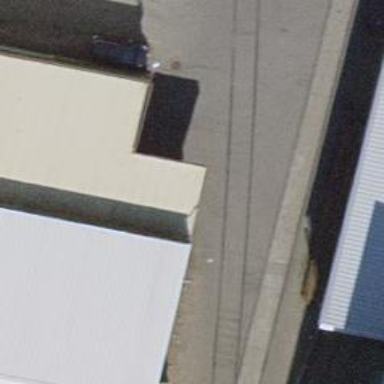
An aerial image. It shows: Single-track railway spur.